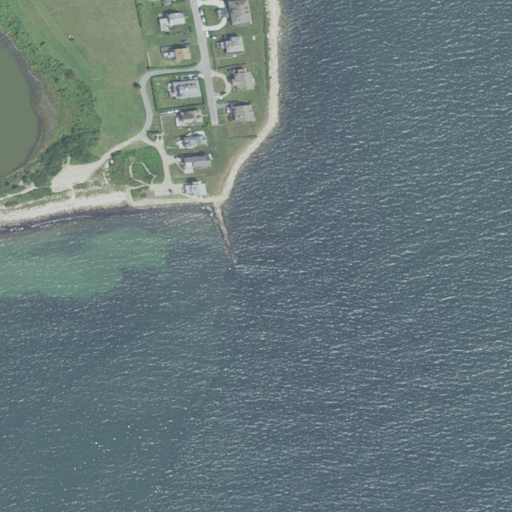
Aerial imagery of cape in Massachusetts named Salters Point containing open water, medium intensity development, barren land, grassland, herbaceous wetlands, and low intensity development